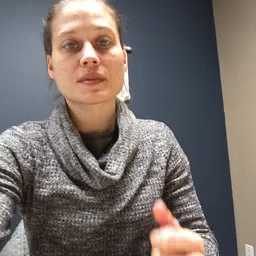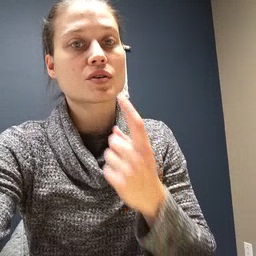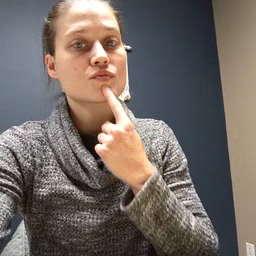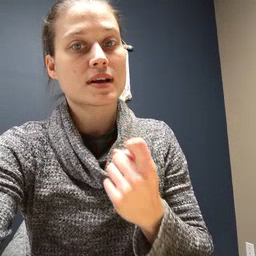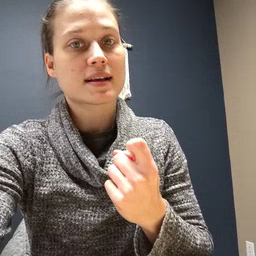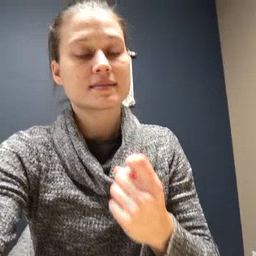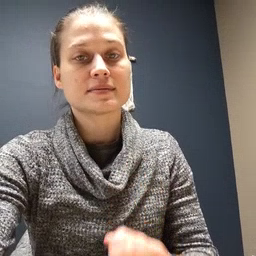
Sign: red